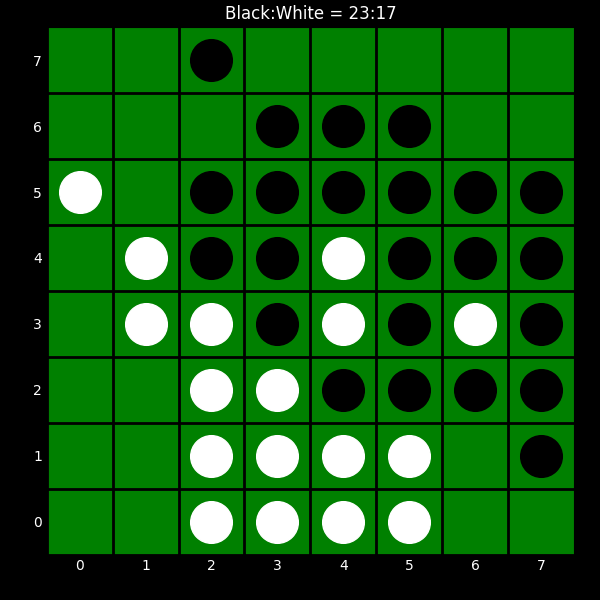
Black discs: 23
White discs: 17